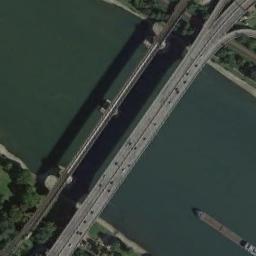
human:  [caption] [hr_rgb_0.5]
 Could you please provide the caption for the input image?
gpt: Two bridges built on a dark green river and a boat on the river .

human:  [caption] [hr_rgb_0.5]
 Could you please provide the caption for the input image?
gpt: Two parallel bridges connect the land on both sides of the turquoise water .

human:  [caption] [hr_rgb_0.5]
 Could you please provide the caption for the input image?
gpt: There is a bridge with a boat over the river next to some trees .

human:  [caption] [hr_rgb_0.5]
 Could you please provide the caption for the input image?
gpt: Most of the area the bridge crosses is forest .

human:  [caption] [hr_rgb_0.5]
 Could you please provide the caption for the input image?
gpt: Many cars of different models are on the bridge .